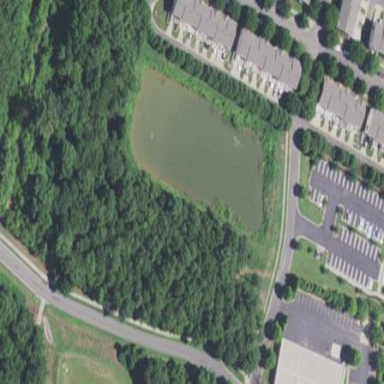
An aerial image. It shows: Pond with natural water.